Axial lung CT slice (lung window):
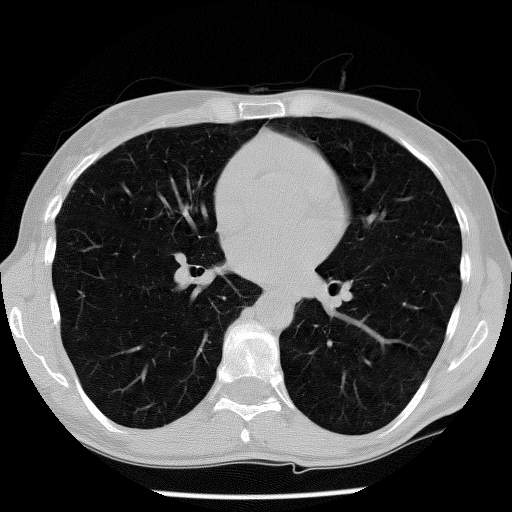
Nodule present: no